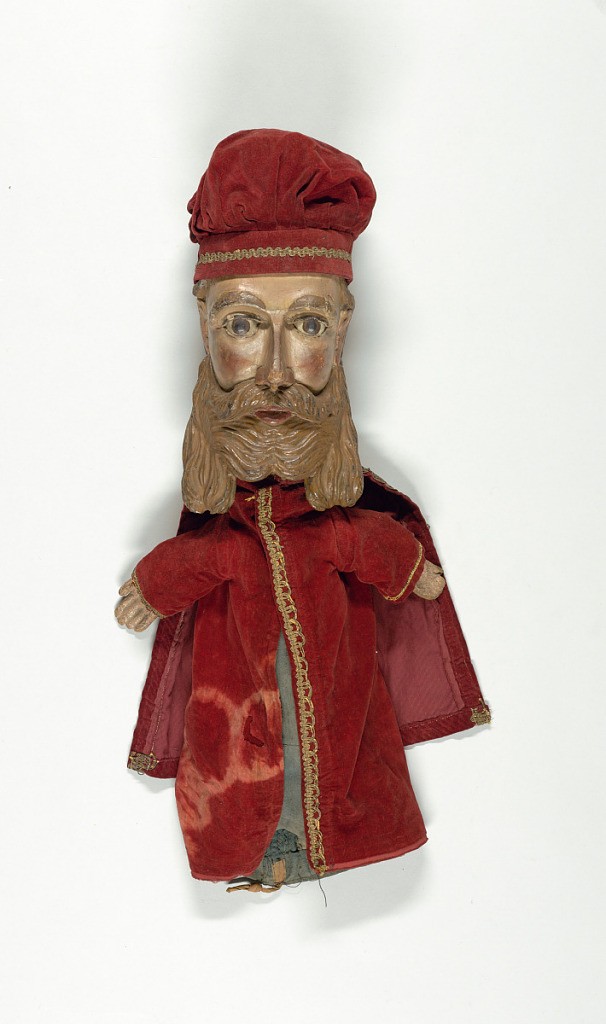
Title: Puppet
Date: early 18th century
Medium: Carved and painted wood, velvet and cotton
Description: Head with wavy brown hair and beard. Red velvet cap with braid. Red velvet coat with cape, edged with braid, over green cotton sleeve. Painted wooden hands sewed into sleeves. Paint and gesso on face.